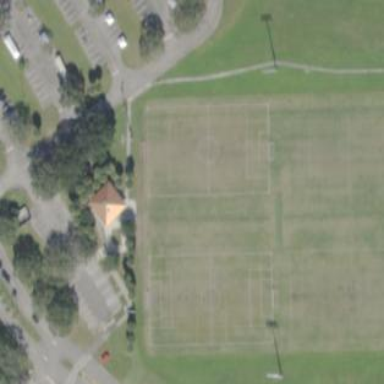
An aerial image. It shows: Soccer pitch for outdoor sports and leisure activities.